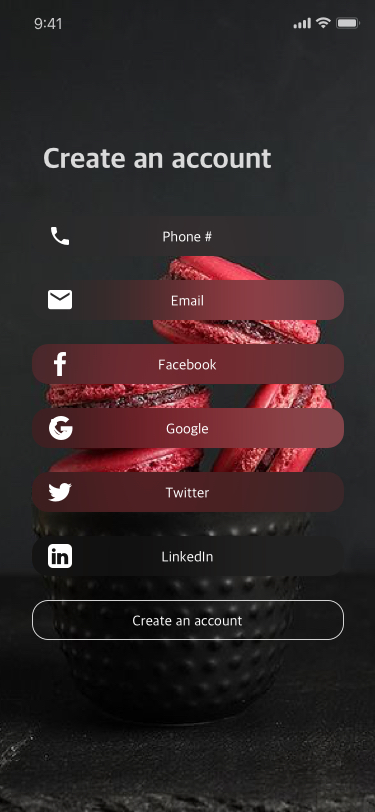
Text in this UI design:
Create an account